This time-frequency spectrogram was computed from a bearing vibration snapshot; brighter regions carry more energy. Determine the bearing's health state. Answer with exactly one of: normal, inner_race, outer_race, ball.
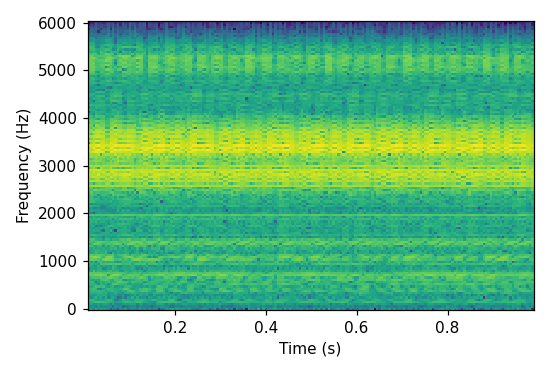
Answer: outer_race